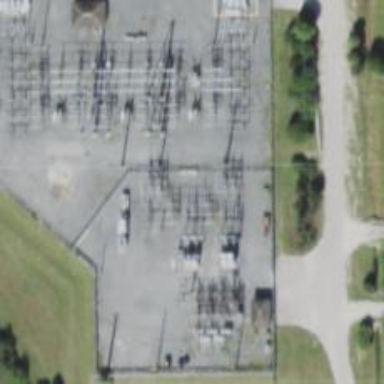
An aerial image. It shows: Switch for power supply.